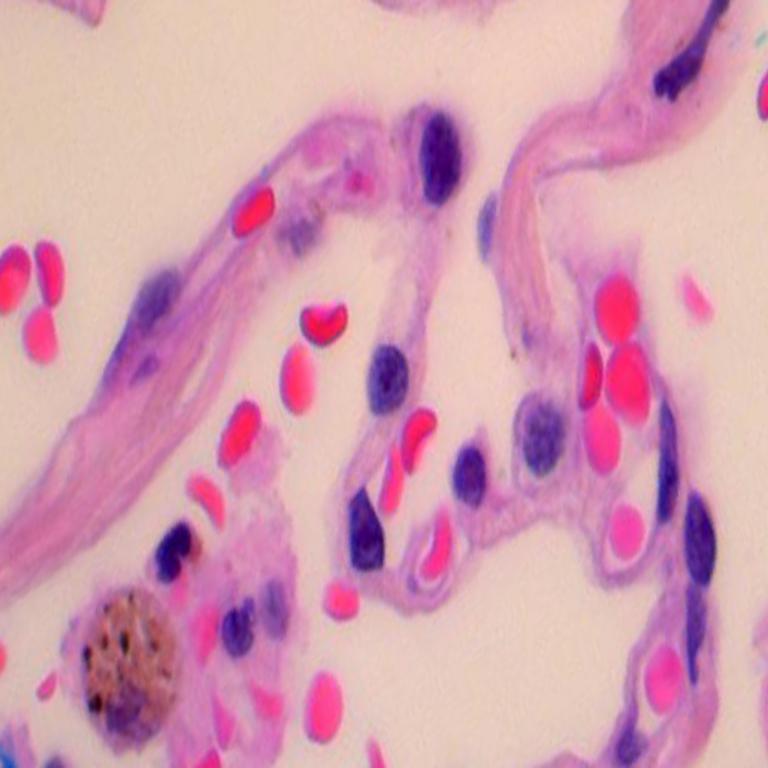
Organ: lung
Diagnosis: benign